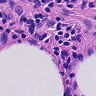
Metastatic tissue present: no